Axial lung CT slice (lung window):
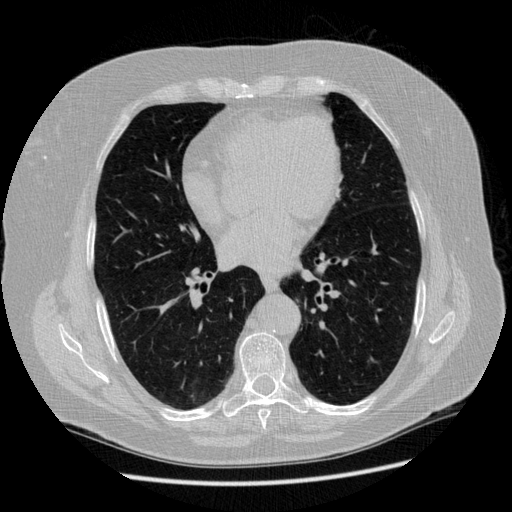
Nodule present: no